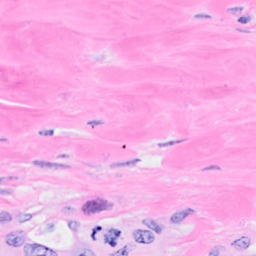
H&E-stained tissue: Breast